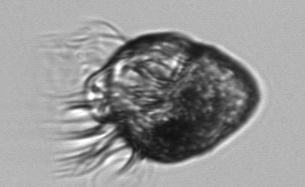
Label: Strombidium_capitatum